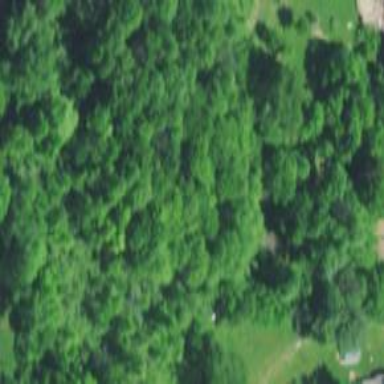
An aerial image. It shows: Beautiful woodland area.